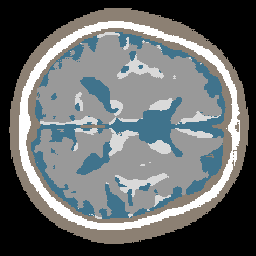
Label: no_lesion